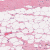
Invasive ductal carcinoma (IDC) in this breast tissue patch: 0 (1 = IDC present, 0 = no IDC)